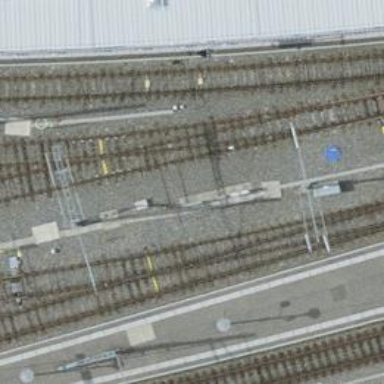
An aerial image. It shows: Rail siding with electrified tracks using contact line.